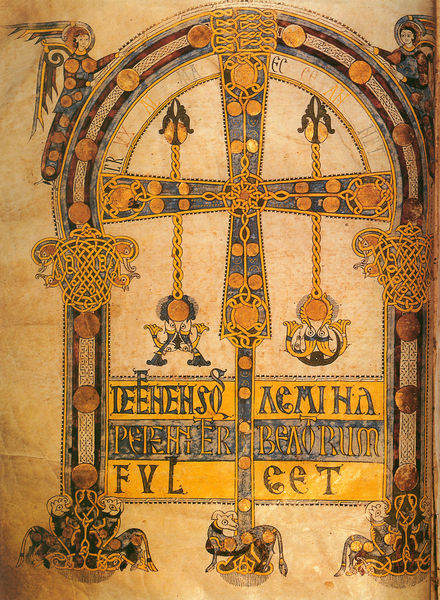
Titel: Codex Vigilanus or Albeldense; Códice Vigilano
Institution: El Escorial, Real Biblioteca de San Lorenzo
Schlagwörter: blau, flügel, weiß, gelb, grün, braun, grau, schwarz, säule, zeichnung, hund, tiere, beige, malerei, ornament, bild, gold, blatt, engel, farbig, schrift, papier, bogen, kette, inschrift, ornamente, bögen, kreuz, druck, text, buchstaben, ketten, kreise, griechisch, verzierungen, fische, latein, papyrus, orthodox, omega, alpha